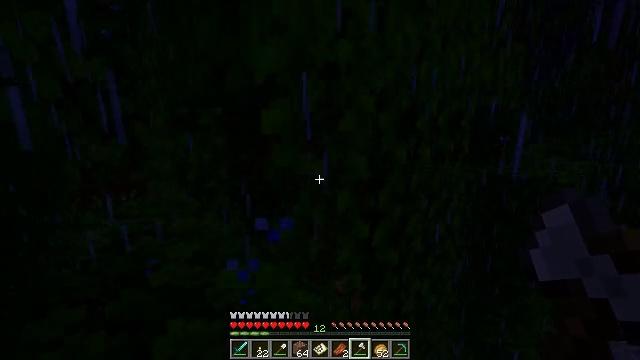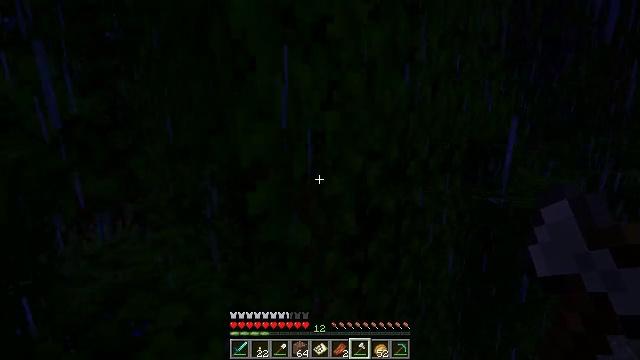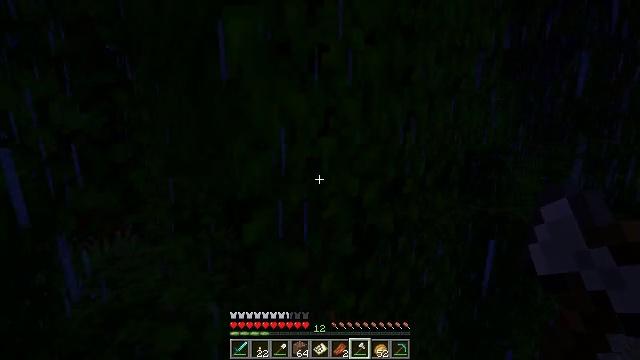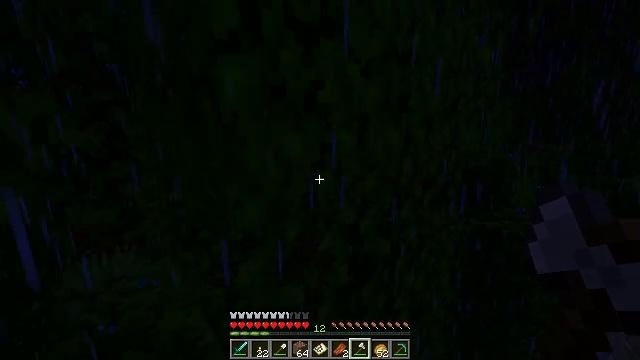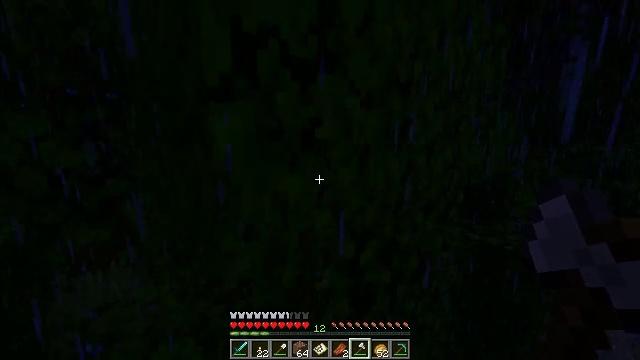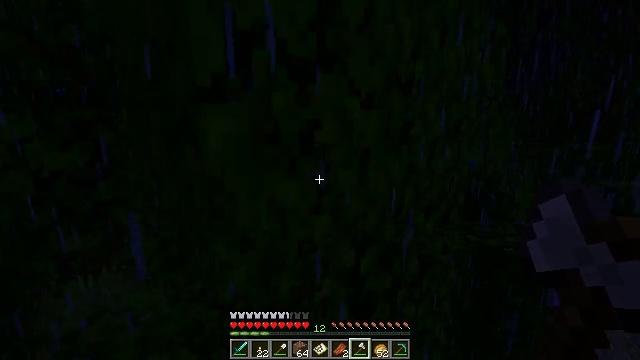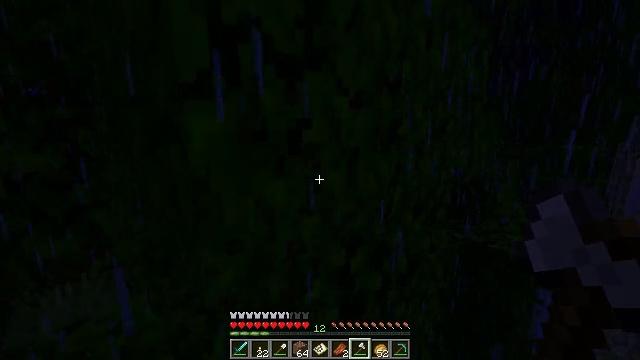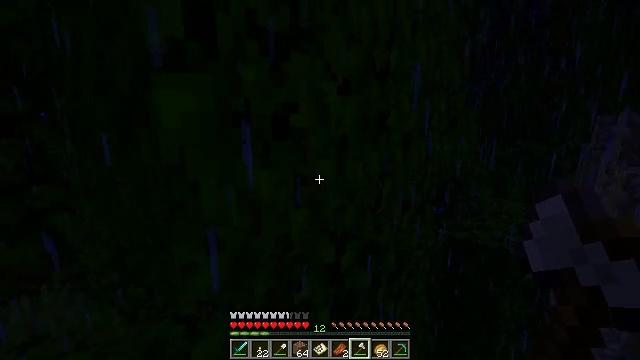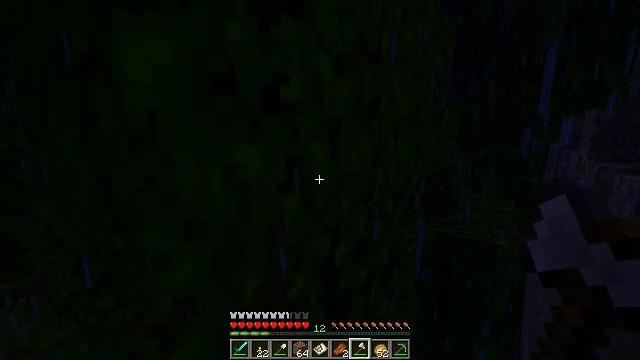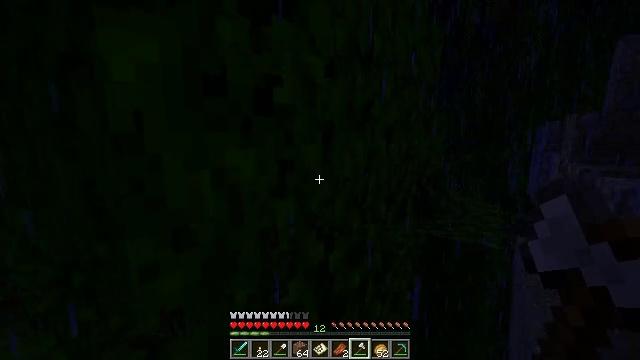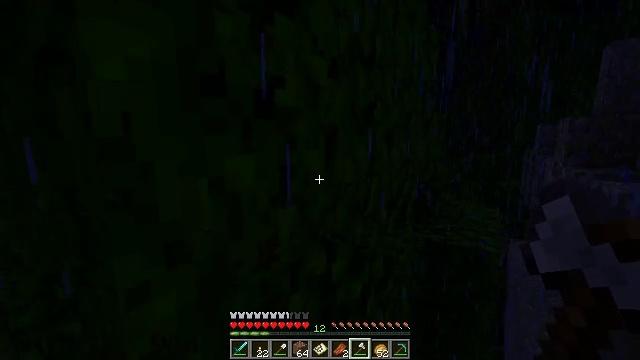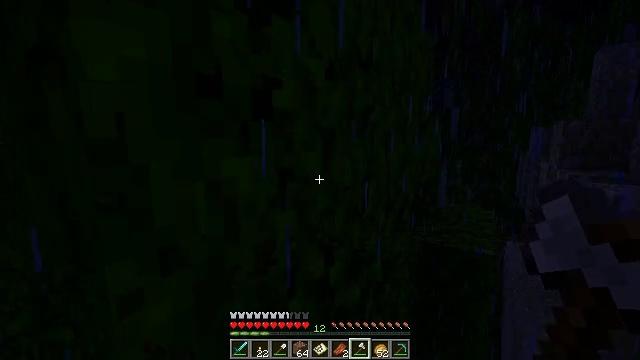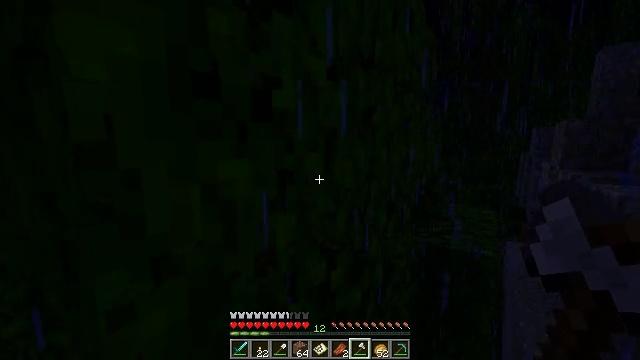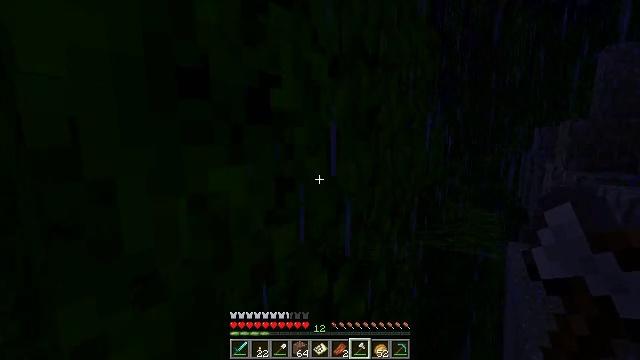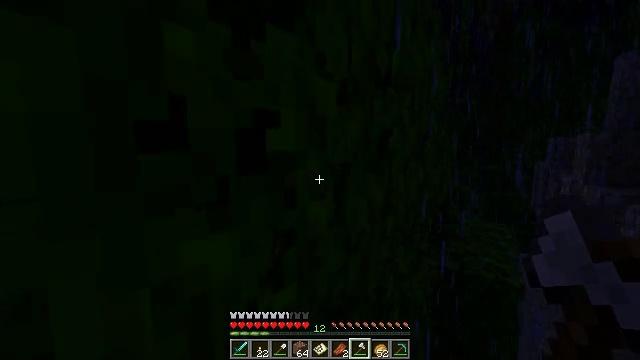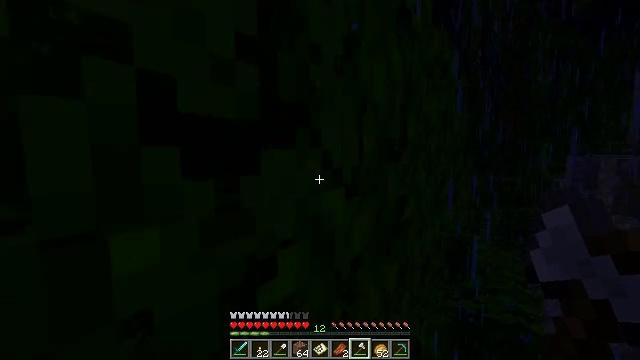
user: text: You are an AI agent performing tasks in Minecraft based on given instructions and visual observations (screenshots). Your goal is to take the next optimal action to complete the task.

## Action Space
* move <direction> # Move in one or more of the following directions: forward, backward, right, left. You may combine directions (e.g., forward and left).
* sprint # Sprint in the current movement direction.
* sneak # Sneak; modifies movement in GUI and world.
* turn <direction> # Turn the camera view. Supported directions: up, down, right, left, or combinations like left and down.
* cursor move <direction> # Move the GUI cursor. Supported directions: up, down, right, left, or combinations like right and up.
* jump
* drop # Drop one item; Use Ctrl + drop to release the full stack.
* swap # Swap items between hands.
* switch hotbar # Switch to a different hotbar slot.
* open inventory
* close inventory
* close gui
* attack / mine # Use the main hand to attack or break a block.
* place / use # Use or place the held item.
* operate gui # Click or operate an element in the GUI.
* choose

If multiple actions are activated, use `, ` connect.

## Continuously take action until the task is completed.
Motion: motion action
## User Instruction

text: Clear the jungle leaves to make way.
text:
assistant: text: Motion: move forward and move left, jump
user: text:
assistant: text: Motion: move forward and move left, jump
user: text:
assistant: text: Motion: move forward and move left, jump
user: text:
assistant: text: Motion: move forward and move left, jump
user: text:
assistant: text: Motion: move forward and move left, jump
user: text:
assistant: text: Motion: move forward and move left, turn right
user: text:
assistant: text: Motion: turn right
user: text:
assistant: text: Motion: turn right and up
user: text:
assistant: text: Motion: turn right
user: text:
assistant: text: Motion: turn right
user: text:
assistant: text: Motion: no_op
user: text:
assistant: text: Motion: move forward
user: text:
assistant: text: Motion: move forward
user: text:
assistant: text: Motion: move forward, turn left and up, jump
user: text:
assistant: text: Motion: move forward, turn left and up, jump
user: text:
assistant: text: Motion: move forward, turn left and up, jump
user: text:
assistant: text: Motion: move forward, turn left and up, jump
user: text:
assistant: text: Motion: move forward, turn left and up, jump
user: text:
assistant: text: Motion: move forward, turn left and up, jump
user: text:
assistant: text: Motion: move forward, turn left and up, jump
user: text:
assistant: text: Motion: move forward, turn left and up, jump
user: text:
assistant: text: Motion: move forward and move left, jump
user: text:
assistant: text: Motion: move forward and move left, jump
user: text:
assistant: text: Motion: move forward and move left, jump
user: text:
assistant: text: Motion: move forward and move left, jump
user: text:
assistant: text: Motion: move forward and move left, jump
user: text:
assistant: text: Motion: move forward and move left, jump
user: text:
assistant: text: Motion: move forward and move left, jump
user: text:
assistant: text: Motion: move forward and move left, jump
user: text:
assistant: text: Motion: move forward, jump